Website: crate-barrel
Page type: customer-info-address
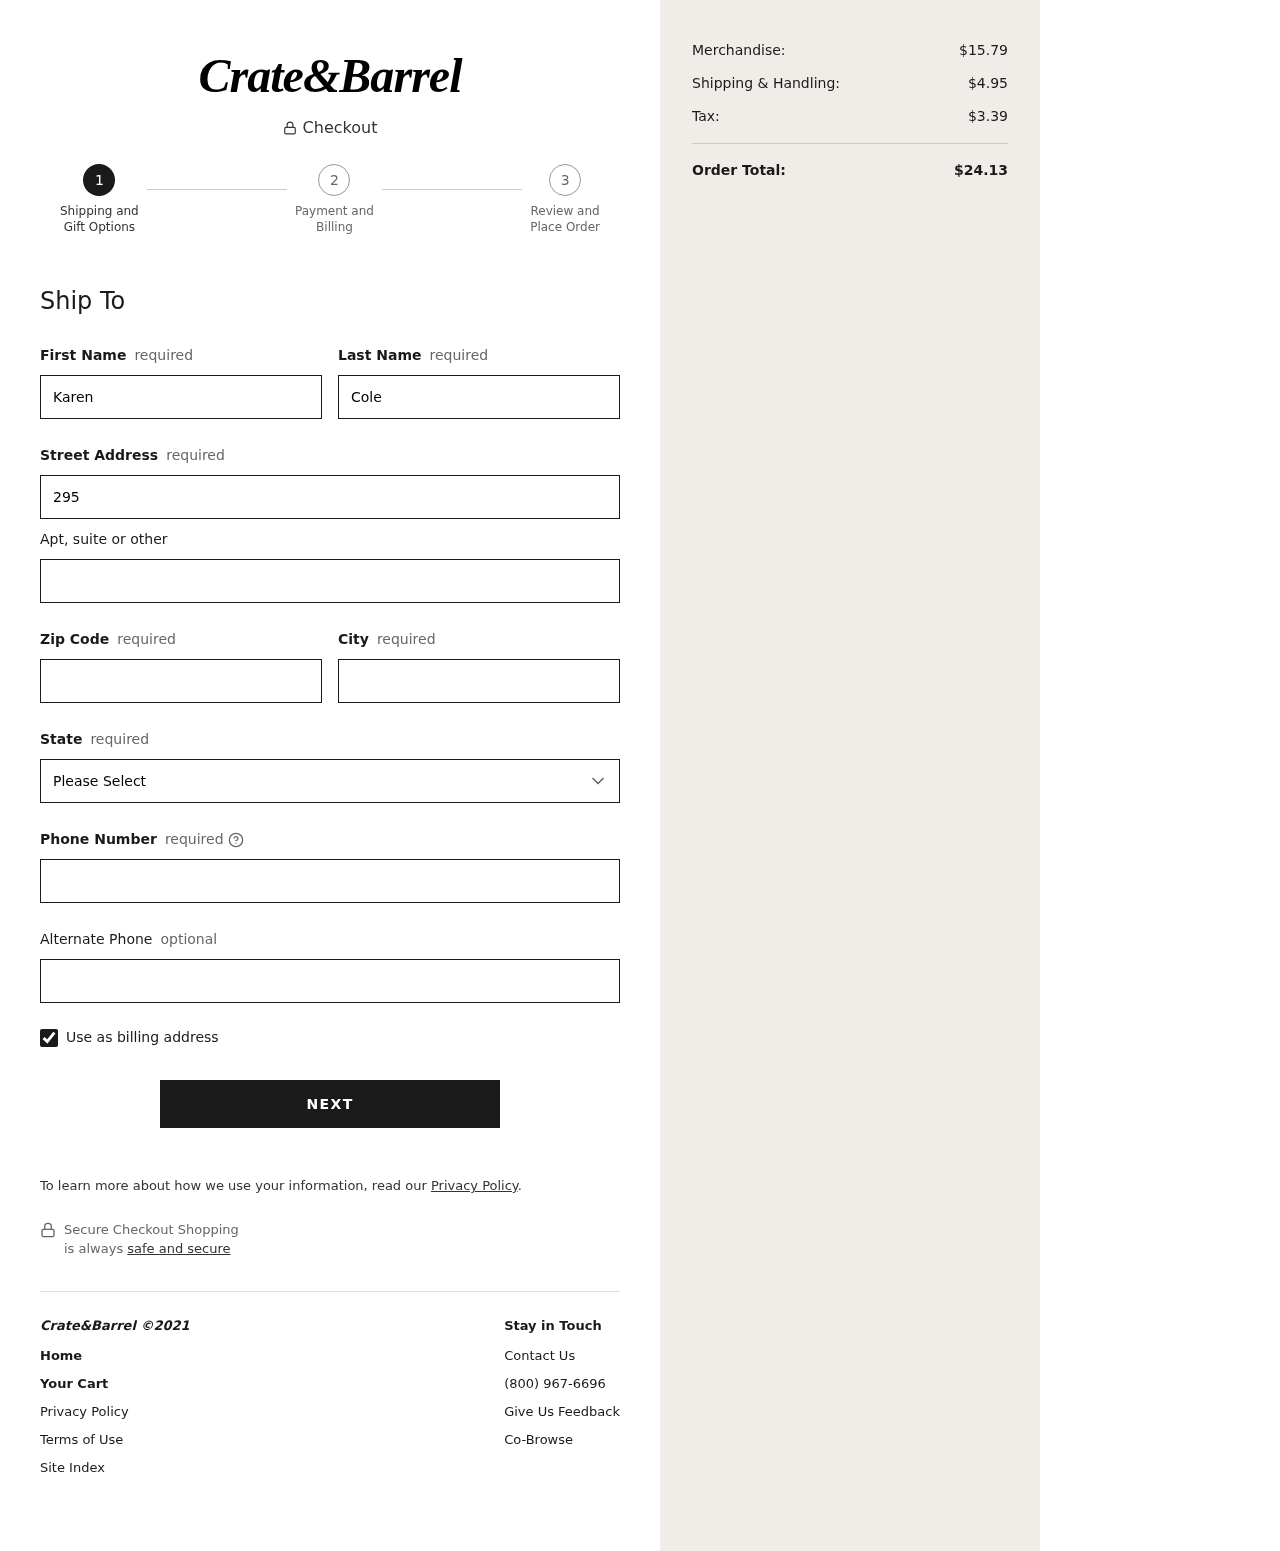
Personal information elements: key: PII_STATE
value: Rhode Island
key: PII_FIRSTNAME
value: Karen
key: PII_LASTNAME
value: Cole
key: PII_STREET
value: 295 Anderson Walk
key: PII_POSTCODE
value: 19520
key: PII_CITY
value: New Jeanland
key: PII_PHONE
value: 4627518245
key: PII_PHONE_ALT
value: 7653688371
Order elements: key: ORDER_SUBTOTAL
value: $15.79
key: ORDER_SHIPPING_COST
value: $4.95
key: ORDER_TAX
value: $3.39
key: ORDER_TOTAL
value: $24.13